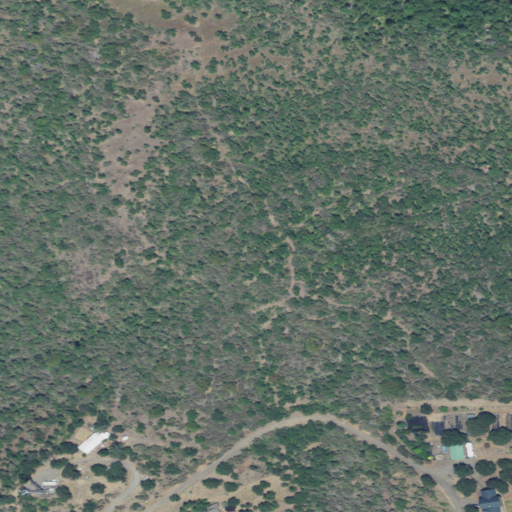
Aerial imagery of mountain in Oregon named Long Mountain containing evergreen forest, shrub, open development, low intensity development, and mixed forest